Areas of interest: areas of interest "Industrial"
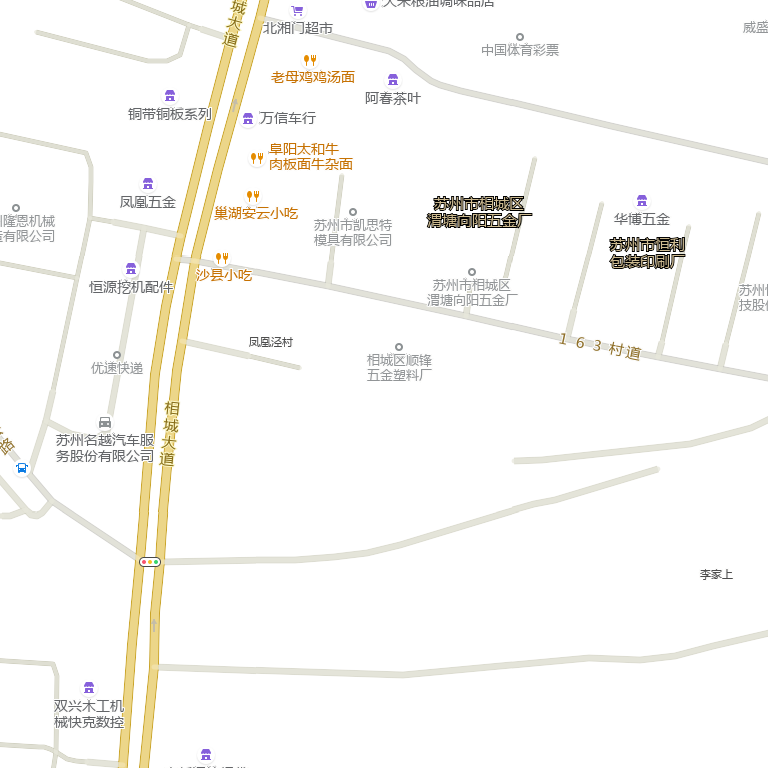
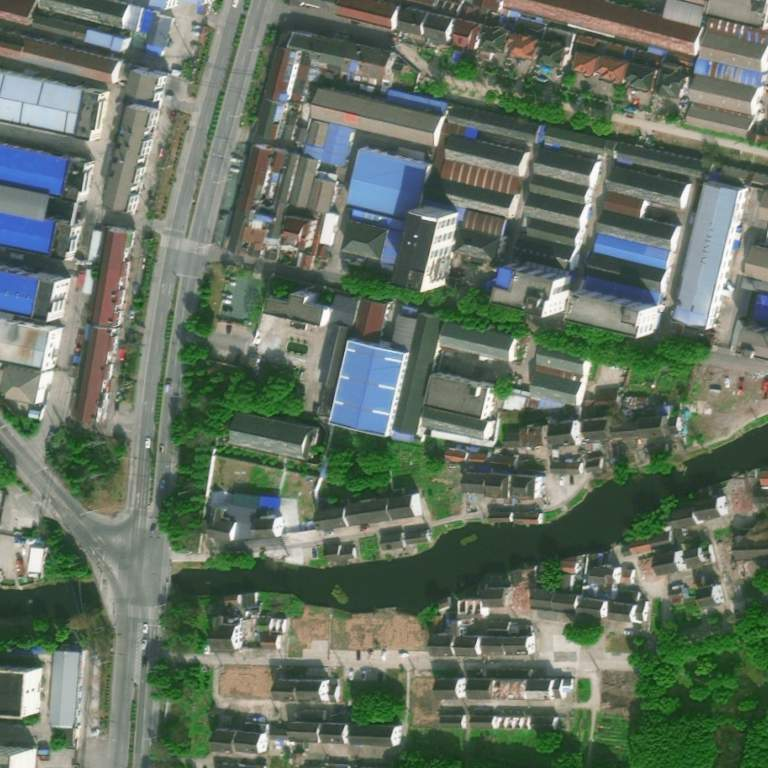